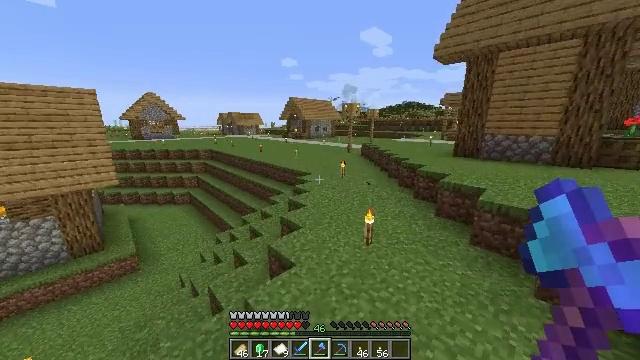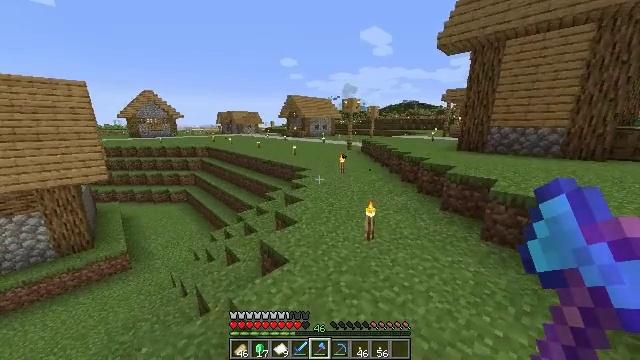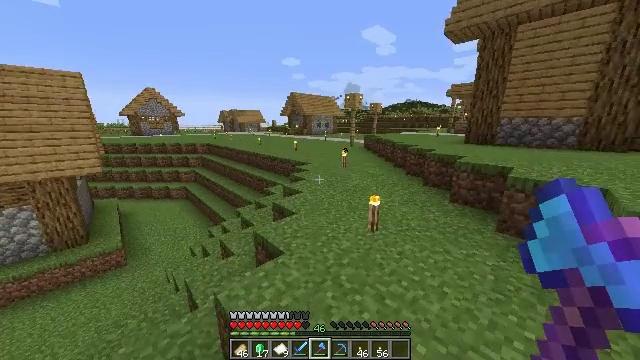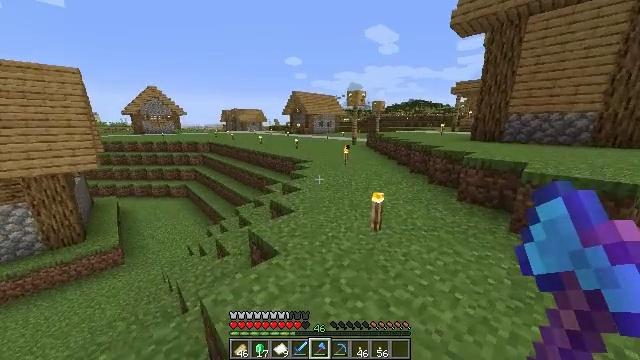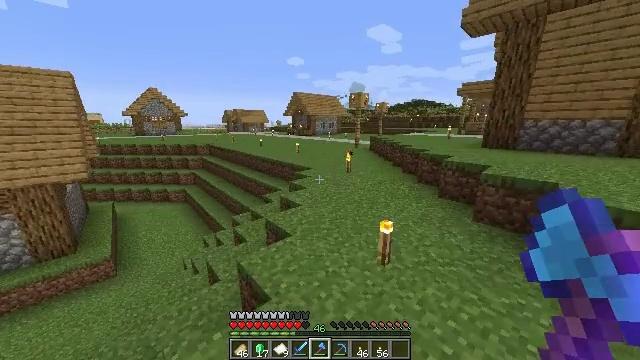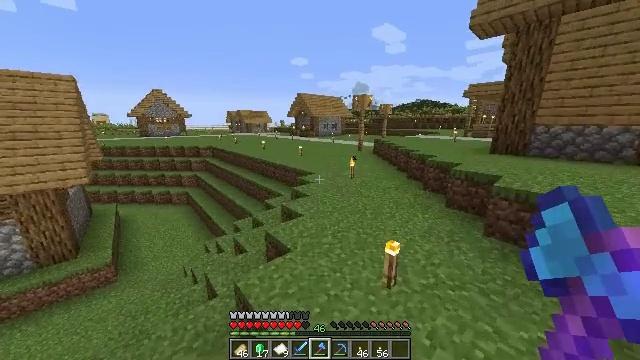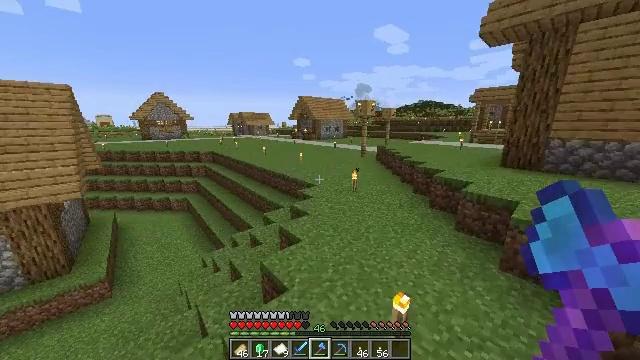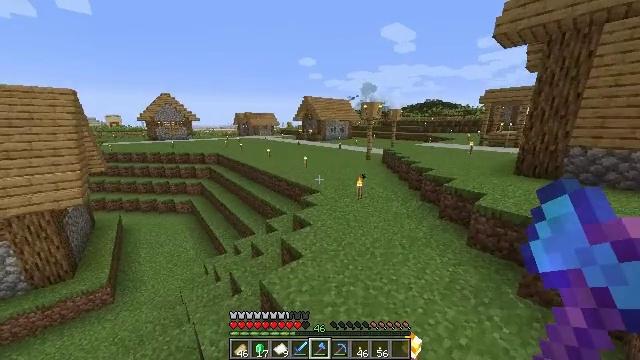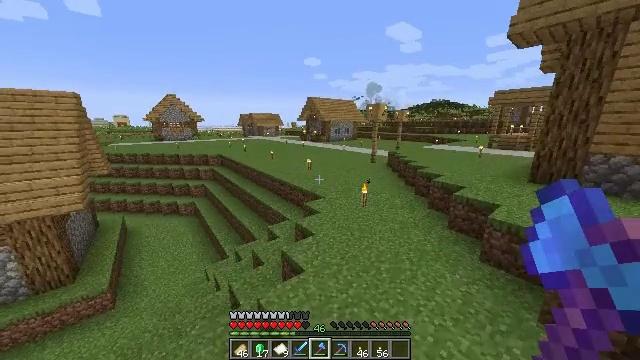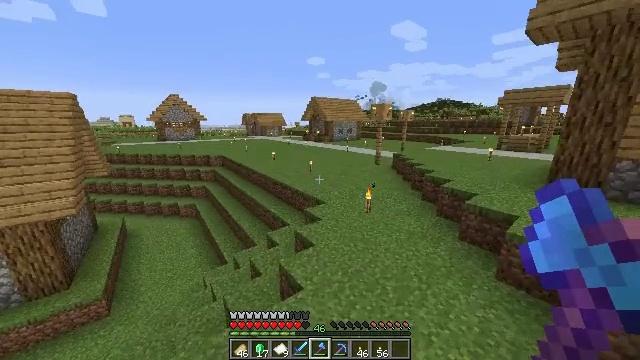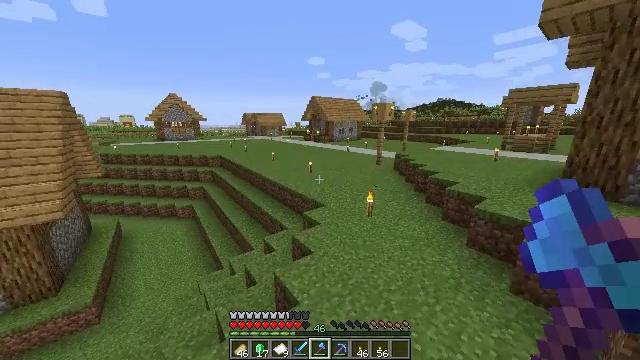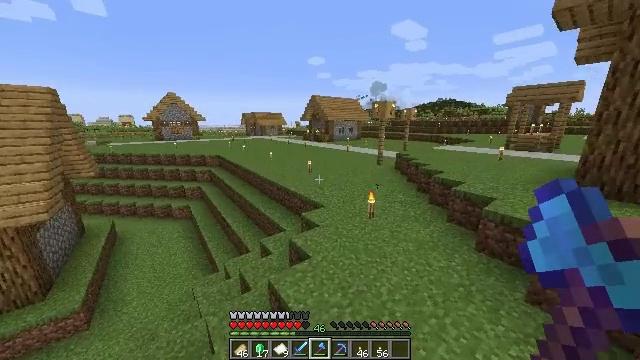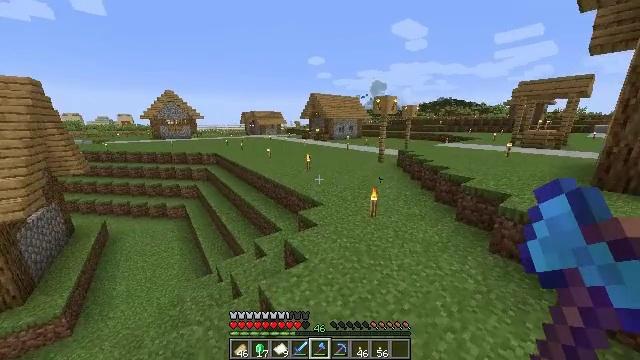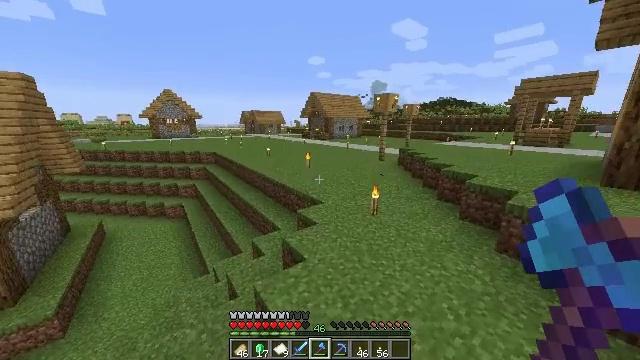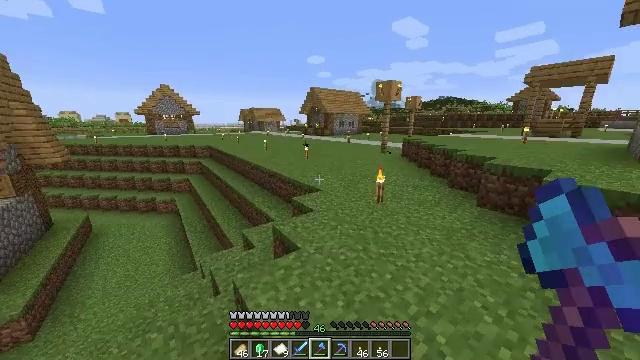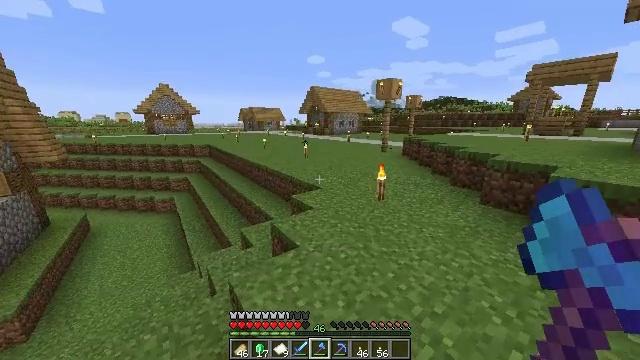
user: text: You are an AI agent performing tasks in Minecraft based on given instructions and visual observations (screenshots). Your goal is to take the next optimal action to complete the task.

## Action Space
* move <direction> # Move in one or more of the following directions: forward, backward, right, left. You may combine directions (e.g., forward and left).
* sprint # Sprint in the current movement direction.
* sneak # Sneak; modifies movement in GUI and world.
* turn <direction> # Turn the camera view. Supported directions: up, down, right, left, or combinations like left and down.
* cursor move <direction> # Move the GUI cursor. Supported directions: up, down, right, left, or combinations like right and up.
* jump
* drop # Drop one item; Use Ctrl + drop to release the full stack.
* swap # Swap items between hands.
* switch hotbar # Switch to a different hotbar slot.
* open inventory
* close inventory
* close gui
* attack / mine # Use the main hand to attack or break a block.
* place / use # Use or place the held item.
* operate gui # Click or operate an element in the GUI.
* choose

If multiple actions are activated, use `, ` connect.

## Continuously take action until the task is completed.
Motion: motion action
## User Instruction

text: Craft a suspicious stew.
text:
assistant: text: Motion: move forward, jump
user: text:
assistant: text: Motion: move forward, jump
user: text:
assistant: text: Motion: move forward, sprint, jump
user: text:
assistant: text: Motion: move forward, sprint, jump
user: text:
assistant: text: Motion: move forward, sprint, jump
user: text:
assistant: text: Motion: move forward, sprint, jump
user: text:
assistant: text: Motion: move forward, sprint, turn left, jump
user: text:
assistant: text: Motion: move forward, turn left, jump
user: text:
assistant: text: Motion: move forward, jump
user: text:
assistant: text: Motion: move forward, jump
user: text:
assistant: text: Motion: move forward, jump
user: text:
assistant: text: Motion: move forward, jump
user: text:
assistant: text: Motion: move forward, jump
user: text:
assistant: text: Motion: move forward, sprint, jump
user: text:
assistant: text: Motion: move forward, sprint, jump
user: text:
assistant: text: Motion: move forward, sprint, jump
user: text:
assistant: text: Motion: move forward, sprint, jump
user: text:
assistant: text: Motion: move forward, turn left, jump
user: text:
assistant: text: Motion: move forward, turn left, jump
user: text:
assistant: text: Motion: move forward, turn left, jump
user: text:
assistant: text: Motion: move forward, jump
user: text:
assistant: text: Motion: move forward, jump
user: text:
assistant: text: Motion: move forward, jump
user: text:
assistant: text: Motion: move forward, turn left, jump
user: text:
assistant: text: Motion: move forward, turn left, jump
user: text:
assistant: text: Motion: move forward, sprint, turn left, jump
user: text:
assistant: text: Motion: move forward, sprint, turn left, jump
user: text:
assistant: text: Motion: move forward, sprint, turn left, jump
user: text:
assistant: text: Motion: move forward, sprint, turn left, jump
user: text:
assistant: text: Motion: move forward, sprint, turn left, jump